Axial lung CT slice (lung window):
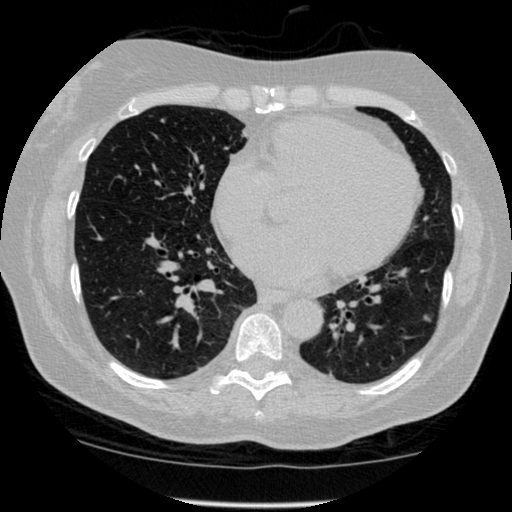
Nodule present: yes
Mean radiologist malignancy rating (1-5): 3